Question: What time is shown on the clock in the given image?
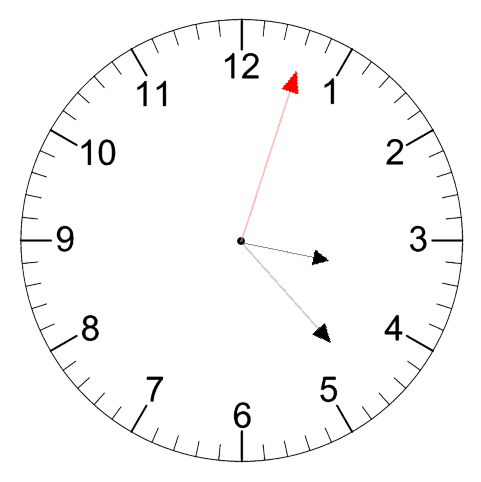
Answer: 03:23:03